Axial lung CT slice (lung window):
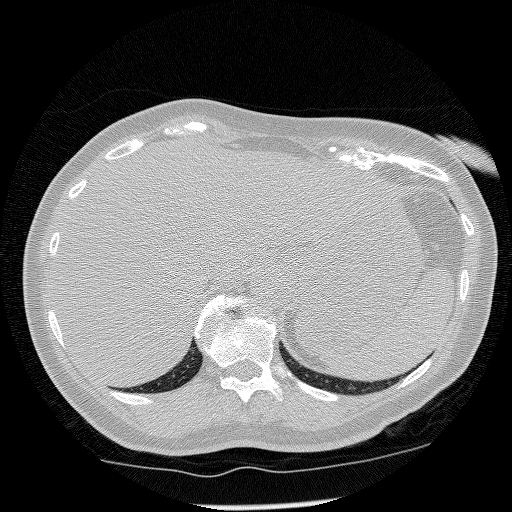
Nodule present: no